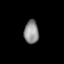
Tissue: lung
Cell type: T cells
Senescence score: 0.1572
Nuclear area (px): 332
Mean DAPI intensity: 142.373